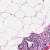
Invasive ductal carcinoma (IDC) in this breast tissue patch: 0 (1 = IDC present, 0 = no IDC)